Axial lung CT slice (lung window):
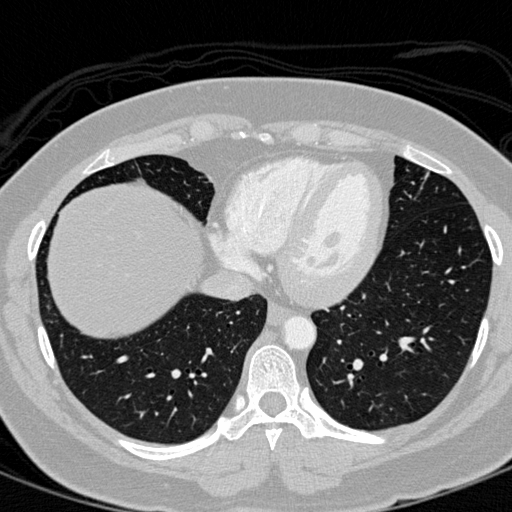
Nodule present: no